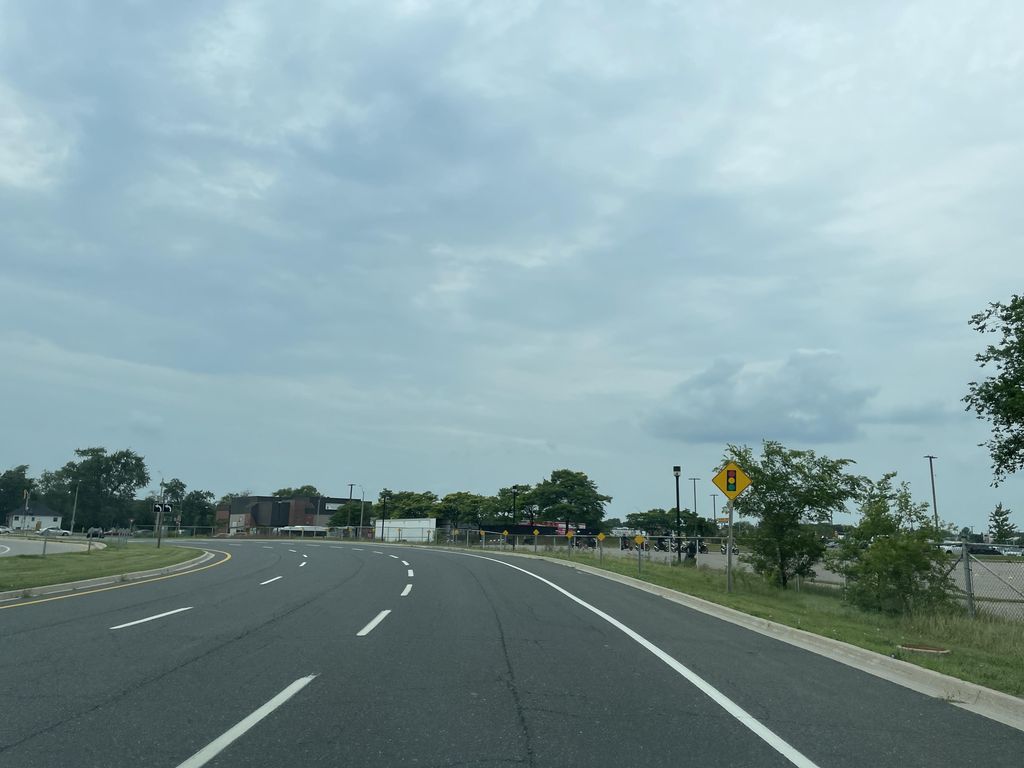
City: hamilton